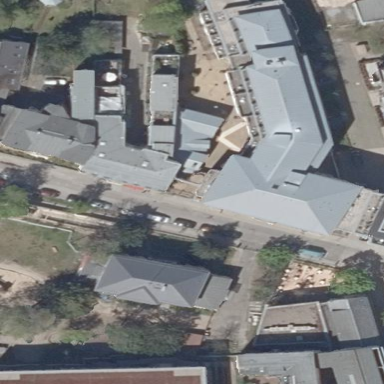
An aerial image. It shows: Hotel with hipped roof made of black roof tiles. The building itself is beige in color.